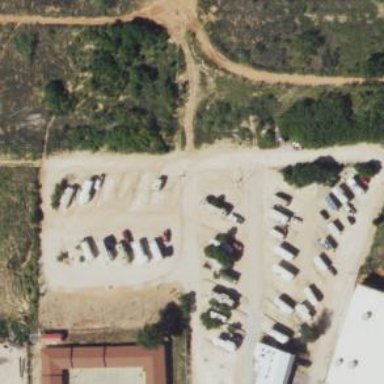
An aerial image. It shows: Caravan site for tourism.